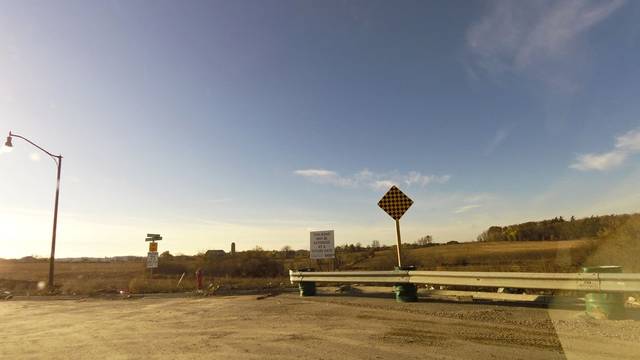
Region: Canada
Coordinates: 43.625, -79.788